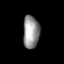
Tissue: prostate
Cell type: B cells
Senescence score: 0.7047
Nuclear area (px): 523
Mean DAPI intensity: 148.73